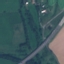
Land use / land cover class: Highway